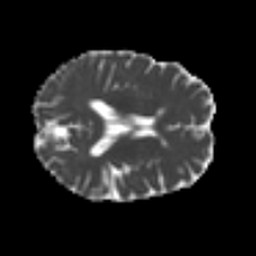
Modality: MD
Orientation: axial
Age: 62
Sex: female
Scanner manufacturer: siemens
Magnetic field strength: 3 T
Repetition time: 4.987 s
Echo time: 0.0792 s